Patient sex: F
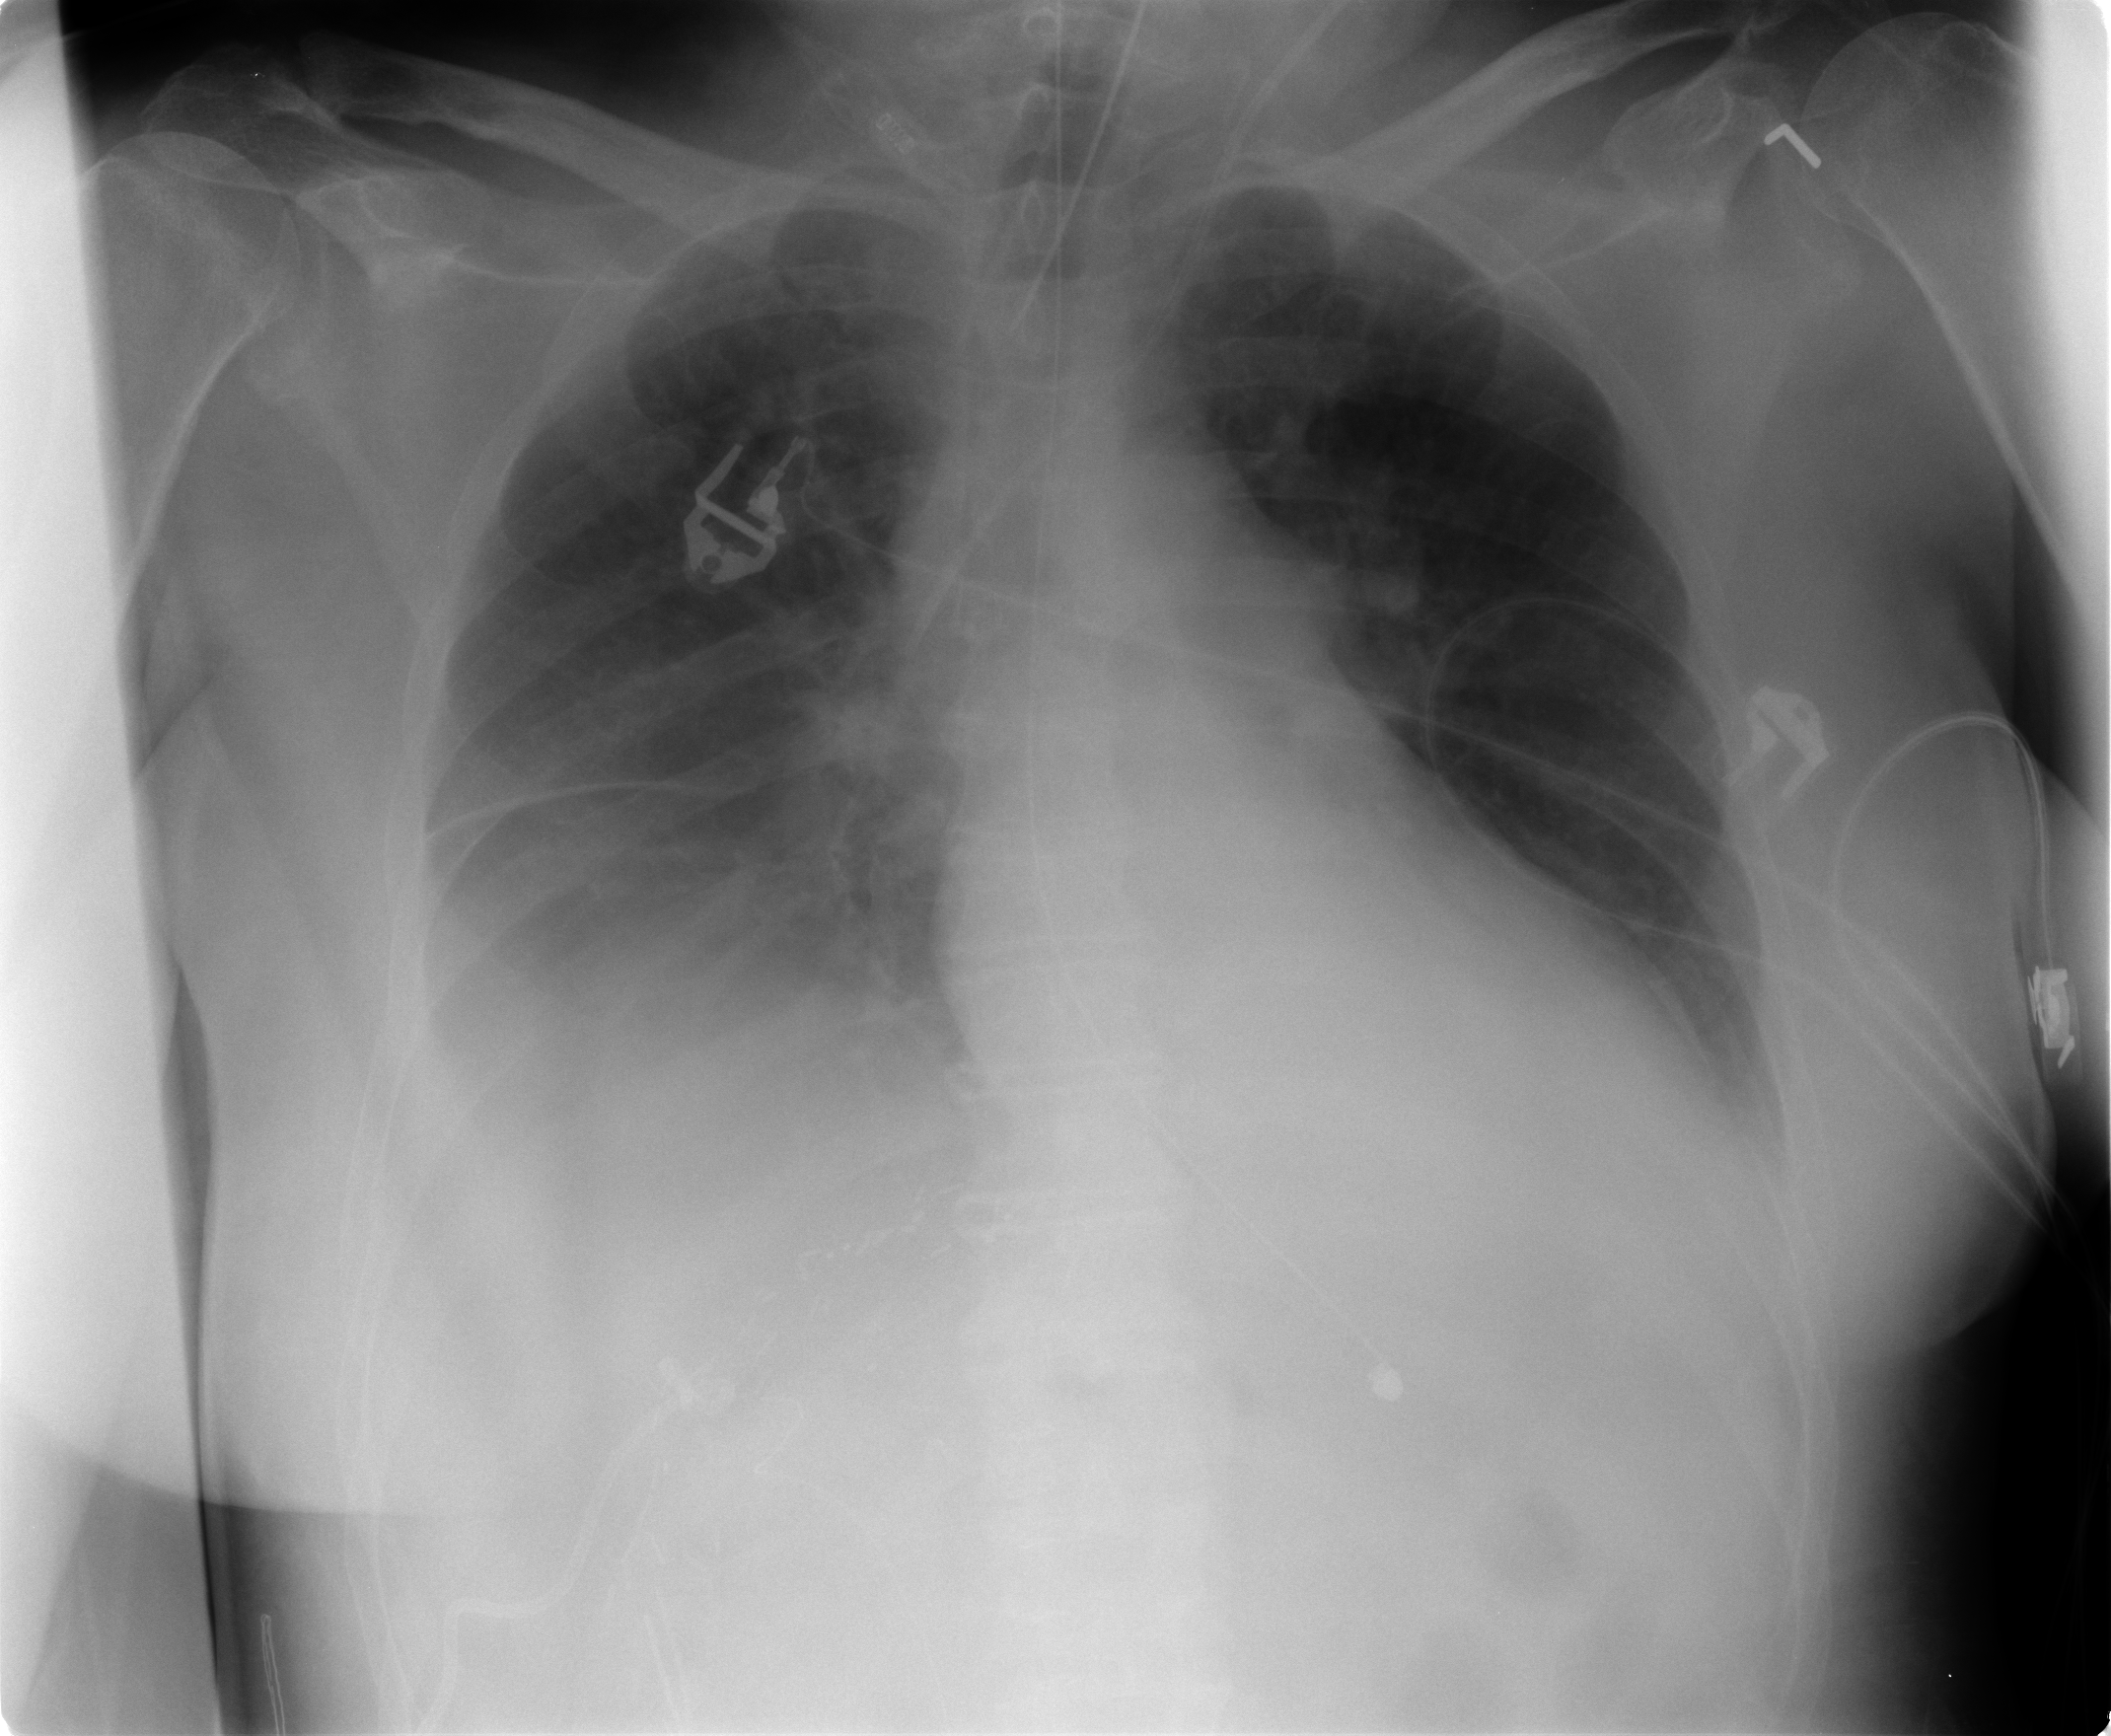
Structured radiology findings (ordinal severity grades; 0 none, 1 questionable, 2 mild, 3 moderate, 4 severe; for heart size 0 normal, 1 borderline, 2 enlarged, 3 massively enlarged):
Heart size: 0
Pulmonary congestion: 1
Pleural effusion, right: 3
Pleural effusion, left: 2
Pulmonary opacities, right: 1
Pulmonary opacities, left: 0
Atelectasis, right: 2
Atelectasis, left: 2